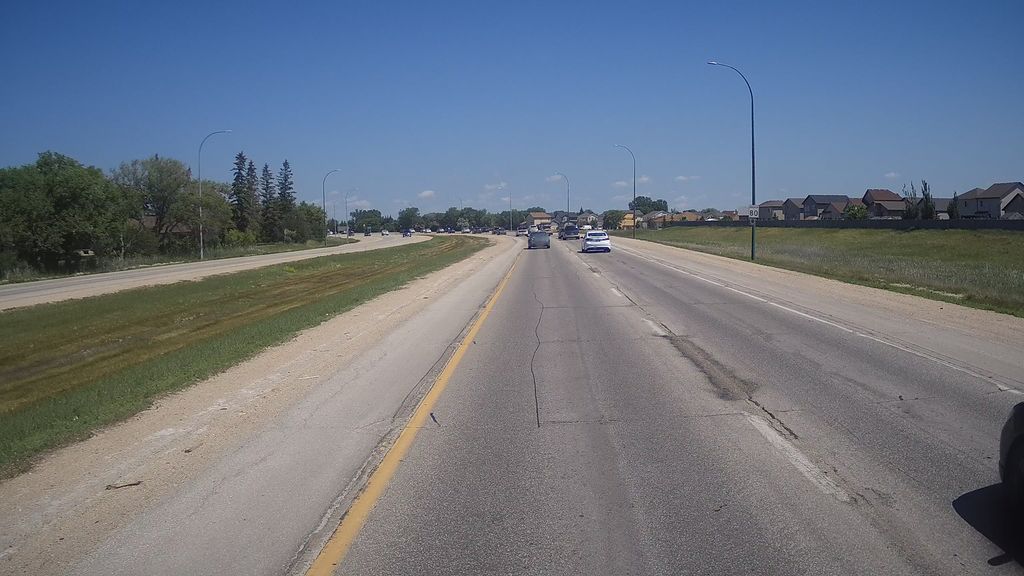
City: winnipeg